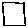
Label: square